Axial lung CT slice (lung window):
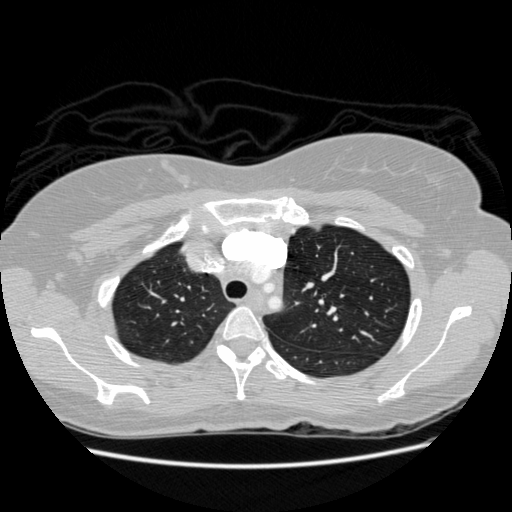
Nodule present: no